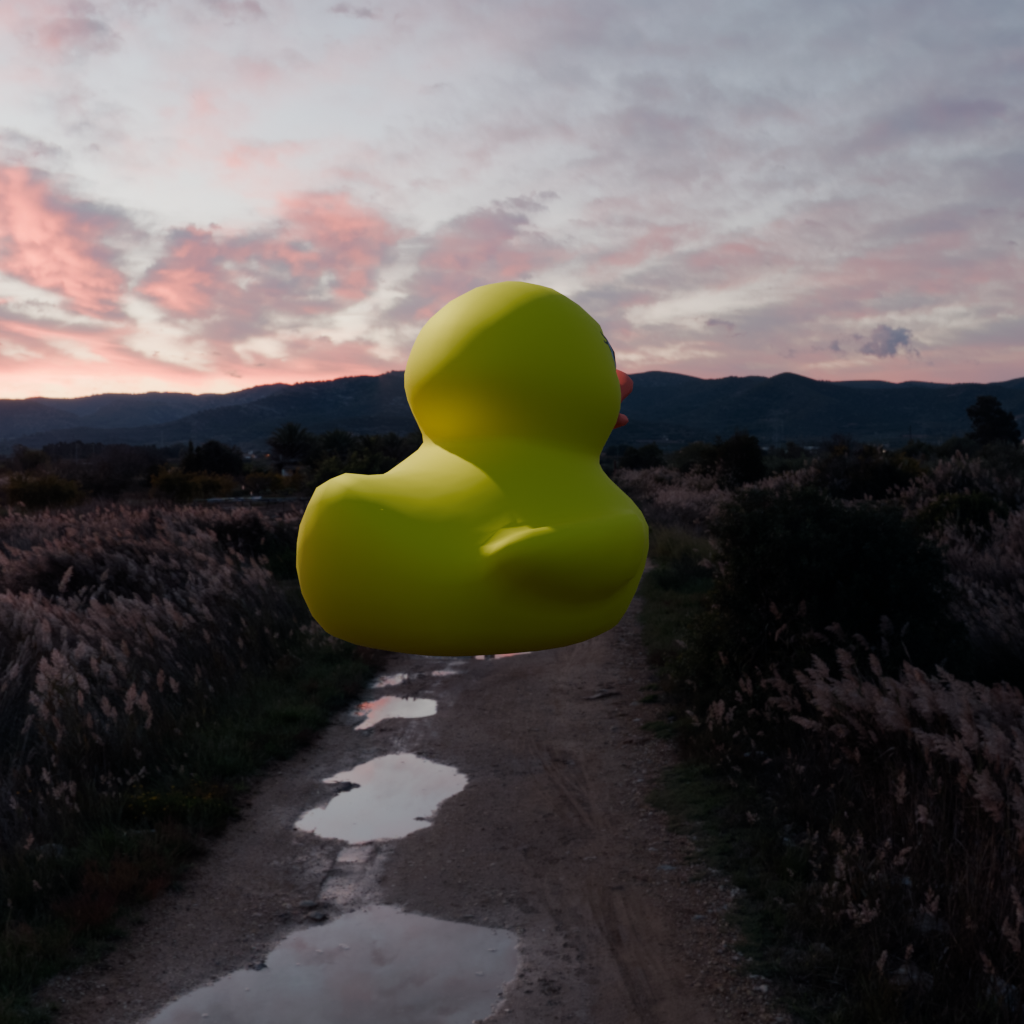
an image of a yellow rubber duck seen from <back_right> in a muddy path at sunset with fields on both sides.